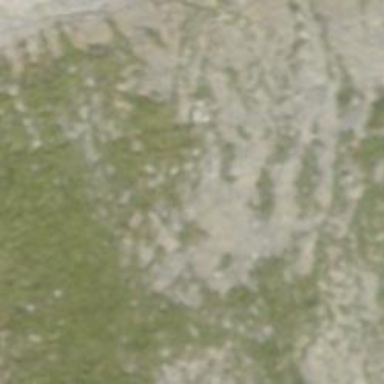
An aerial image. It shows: Natural cliff.